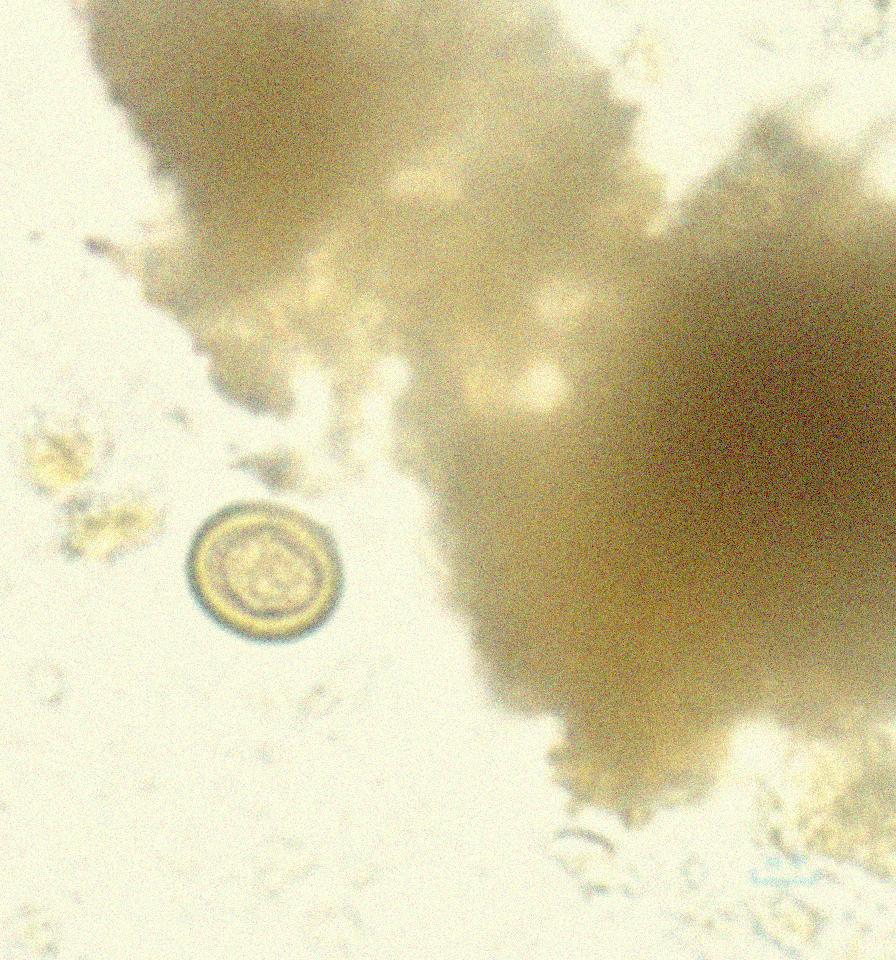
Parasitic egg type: Taenia spp. egg